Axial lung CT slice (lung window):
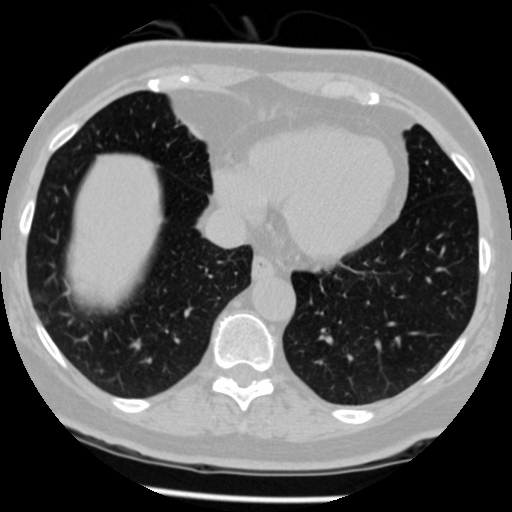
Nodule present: no